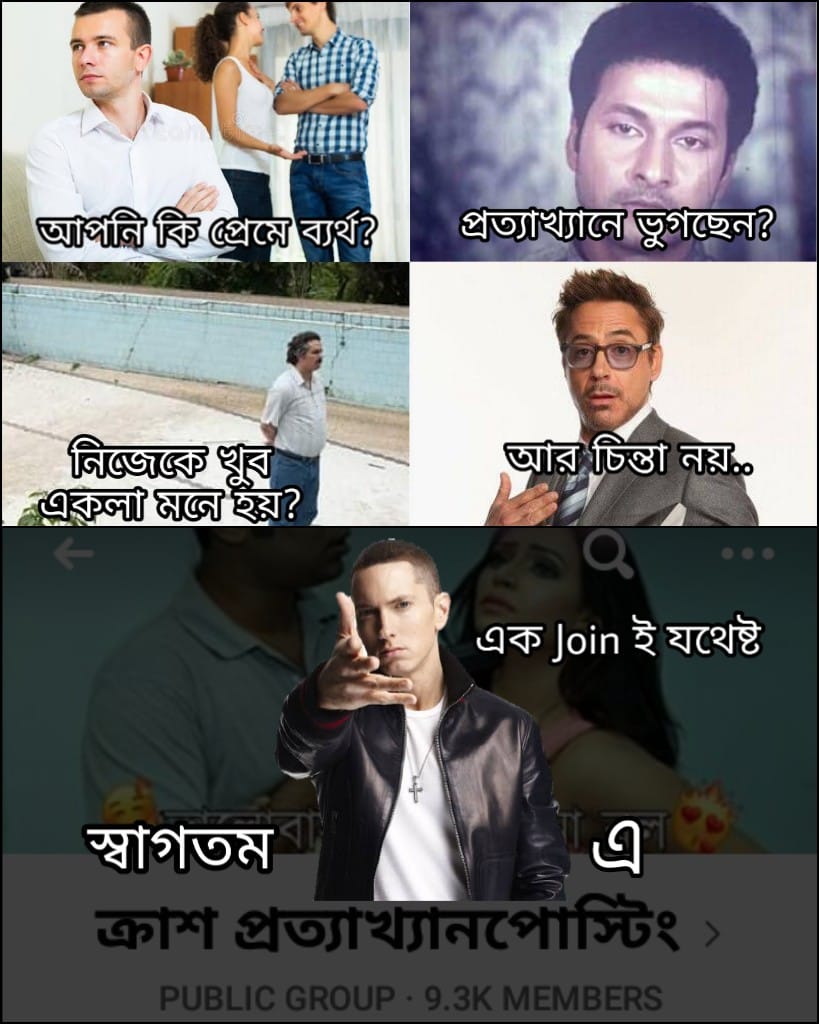
Caption: আপনি কি প্রেমে ব্যর্থ ?    প্রত্যাখ্যানে ভুগছেন ?     নিজেকে খুব একলা মনে হয় ?    আর চিন্তা নয় ...    এক join ই যথেষ্ট    স্বাগতম    এ    ক্রাশ প্রত্যাখ্যানপোস্টিং
Label: non-hate